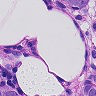
Metastatic tissue present: yes